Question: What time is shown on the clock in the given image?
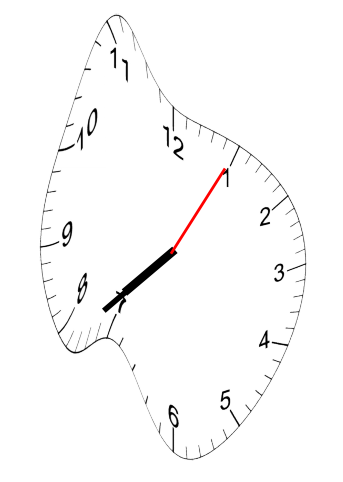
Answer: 07:38:05